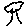
Label: tree